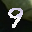
Label: 9